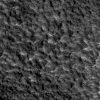
Atmospheric dust classification: not_dusty